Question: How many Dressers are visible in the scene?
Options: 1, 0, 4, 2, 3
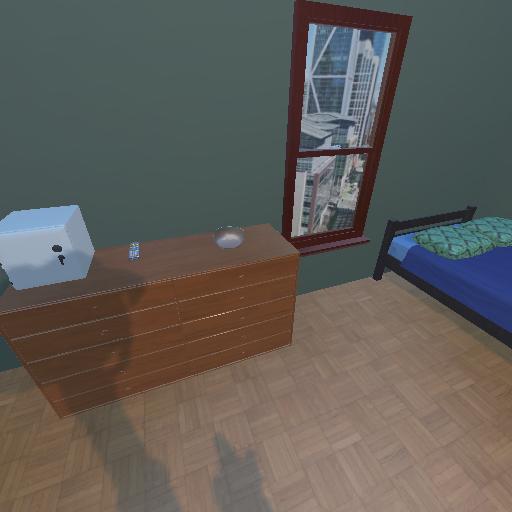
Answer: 1